Interaction volume radius: 10 \u00c5
Interaction volume height: 20 \u00c5
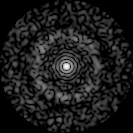
Disorder parameter: 0.8315